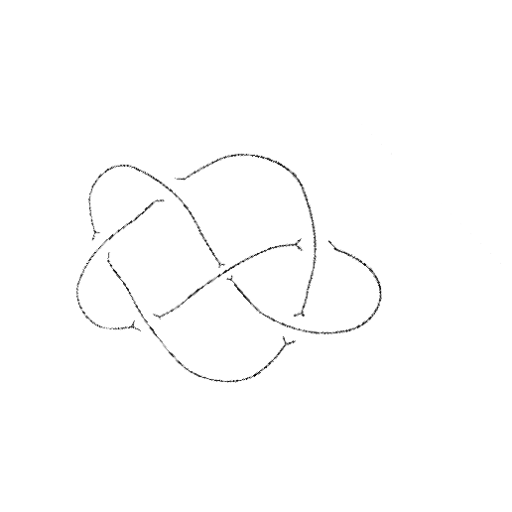
Crossing number: 6